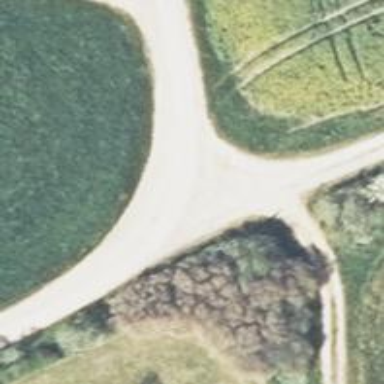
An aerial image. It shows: Unclassified road.